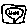
Label: line